Question: I'm trying to draw the contents of a BitmapData into another one, yet to be created.
But before drawing I need to scale and rotate the image, and the draw it.
My problem is that I don't know the size that the BitmapData will have after the transformation, so I can't create the new one to draw on it.
This method shows what I mean:
'''
public function getTransformedBitmapData(origin:BitmapData):BitmapData
{
var matrix:Matrix = new Matrix();
// ajusting the anchor point and rotating
matrix.translate(-origin.width / 2, -origin.height / 2);
matrix.rotate(Math.PI / 4); // 45 deg
matrix.translate(origin.width / 2, origin.height / 2);
// scaling
matrix.scale(1.5, 1.5);
// Calculating the size of the new BitmapData
var width:Number = 0; // I don't know this value!
var height:Number = 0; // I don't know this value!
// Creating and drawing (with transformation)
var result:BitmapData = new BitmapData(width, height, true, 0);
result.draw(origin, matrix);
return result;
}
'''
Some one knows what I should do to find out (calculate) the size of this image after the transformation?
---
This image illustrates the rotation in action, and what I want to find out:

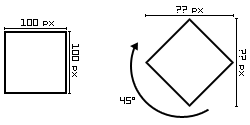
Answer: Ok, using @ansiart answer as starting point I managed to calculate the dimensions this way:
'''
public function getTransformedBitmapData(origin:BitmapData):BitmapData
{
var matrix:Matrix = new Matrix();
// ajusting the anchor point and rotating
matrix.translate(-origin.width / 2, -origin.height / 2);
matrix.rotate(Math.PI / 4); // 45 deg
matrix.translate(origin.width / 2, origin.height / 2);
// scaling
matrix.scale(1.5, 1.5);
// Finding the four corners of the bounfing box after transformation
var topLeft:Point = matrix.transformPoint(new Point(0, 0));
var topRight:Point = matrix.transformPoint(new Point(origin.width, 0));
var bottomLeft:Point = matrix.transformPoint(new Point(0, origin.height));
var bottomRight:Point = matrix.transformPoint(new Point(origin.width, origin.height));
// Calculating "who" is "where"
var top:Number = Math.min(topLeft.y, topRight.y, bottomLeft.y, bottomRight.y);
var bottom:Number = Math.max(topLeft.y, topRight.y, bottomLeft.y, bottomRight.y);
var left:Number = Math.min(topLeft.x, topRight.x, bottomLeft.x, bottomRight.x);
var right:Number = Math.max(topLeft.x, topRight.x, bottomLeft.x, bottomRight.x);
// Ajusting final position
matrix.translate(-left, -top);
// Calculating the size of the new BitmapData
var width:Number = right - left;
var height:Number = bottom - top;
// Creating and drawing (with transformation)
var result:BitmapData = new BitmapData(width, height, false, 0);
result.draw(origin, matrix);
return result;
}
'''
I think that this can be a little overkill, but works.